Aerial crown-view tile of a tropical tree (Barro Colorado Island, Panama), acquired 20240813:
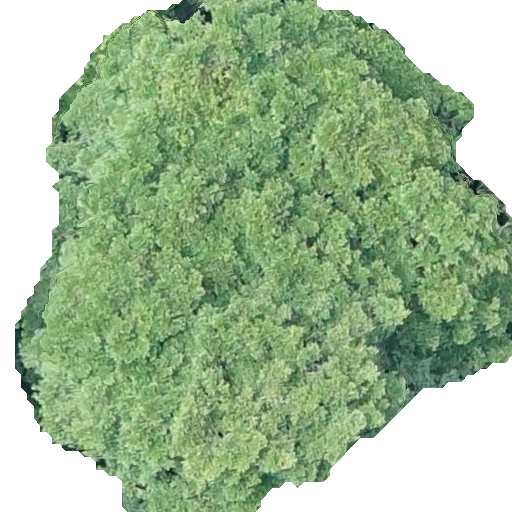
Species: Terminalia amazonia
GBIF accepted scientific name: Terminalia amazonica
Crown area: 297.512 m²